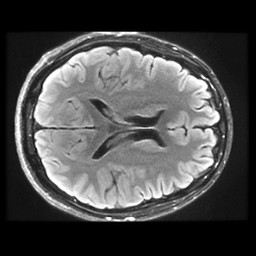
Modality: FLAIR
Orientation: axial
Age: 20
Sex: male
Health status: healthy
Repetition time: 12 s
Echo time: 0.09782 s